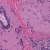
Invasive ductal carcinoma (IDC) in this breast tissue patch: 0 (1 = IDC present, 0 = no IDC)